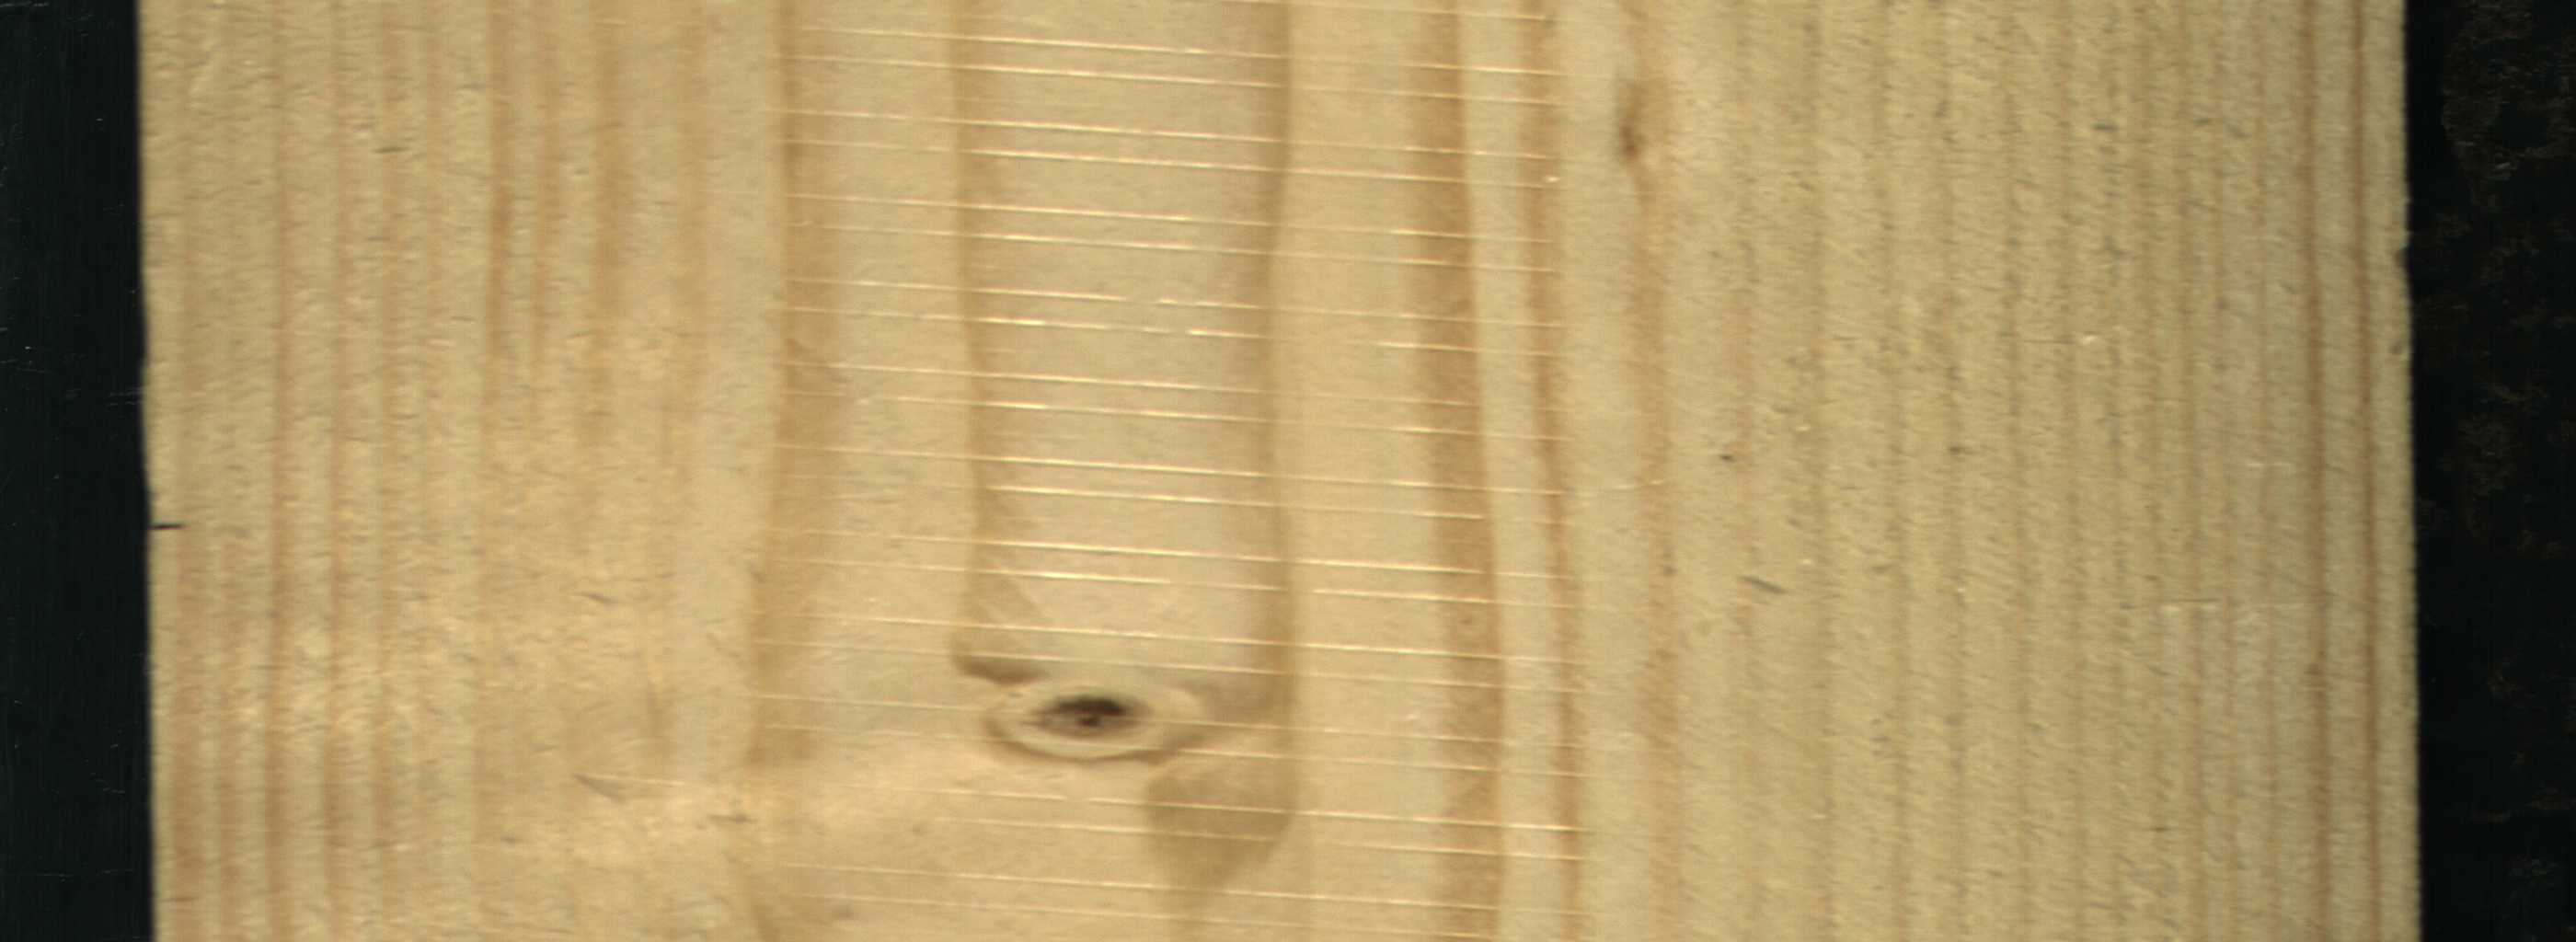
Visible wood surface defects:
Live_Knot